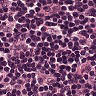
Metastatic tissue present: no